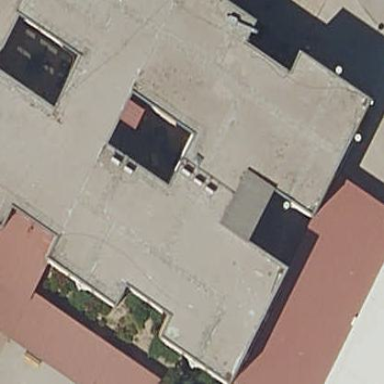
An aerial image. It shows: School building.